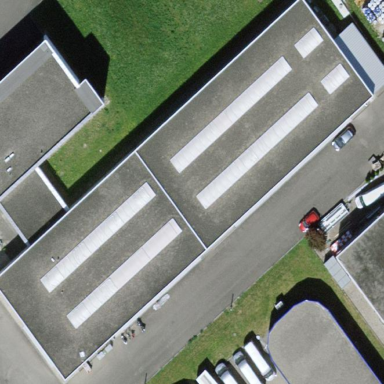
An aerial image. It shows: Industrial building.